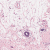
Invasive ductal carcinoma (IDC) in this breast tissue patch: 0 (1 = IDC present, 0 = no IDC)